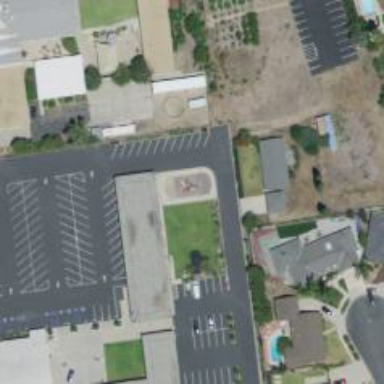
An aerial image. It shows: School.